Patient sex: F
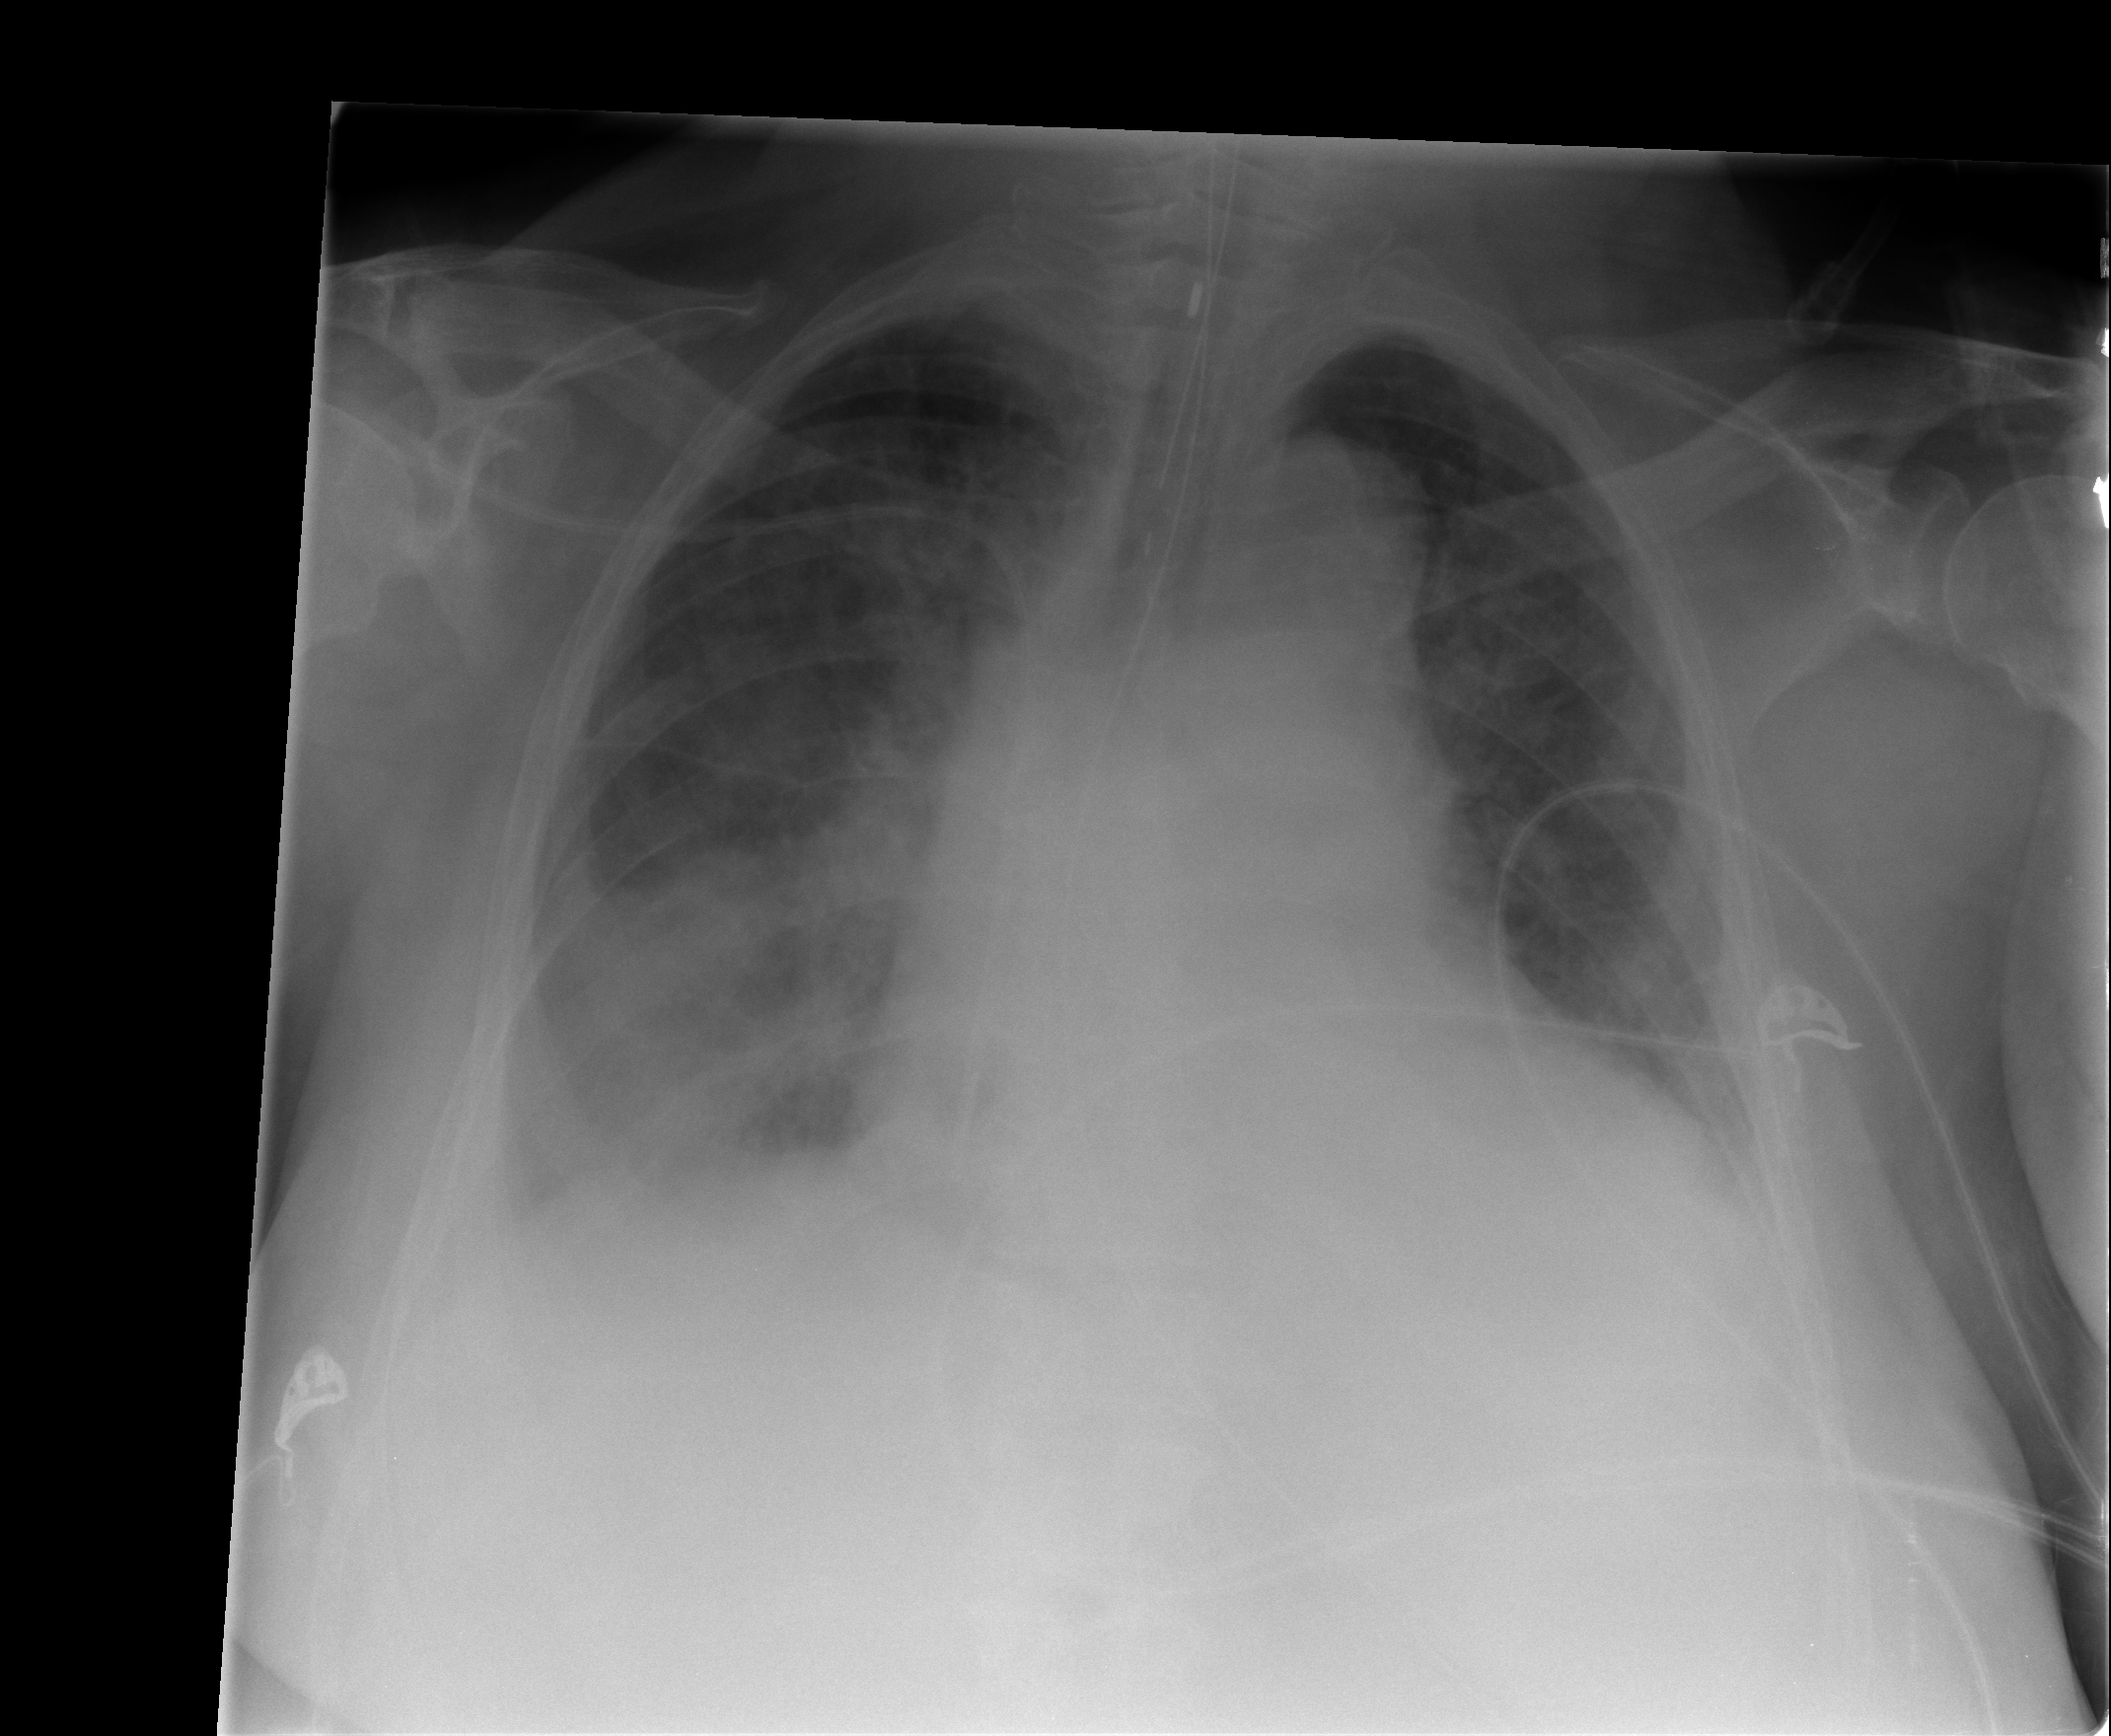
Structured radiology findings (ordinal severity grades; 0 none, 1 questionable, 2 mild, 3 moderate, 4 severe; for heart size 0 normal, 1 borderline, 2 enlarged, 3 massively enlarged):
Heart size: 2
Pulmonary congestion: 0
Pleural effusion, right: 1
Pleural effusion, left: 2
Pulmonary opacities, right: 1
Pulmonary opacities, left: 0
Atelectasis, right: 0
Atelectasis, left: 2